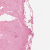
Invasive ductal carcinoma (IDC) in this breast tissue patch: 0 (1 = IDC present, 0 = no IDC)